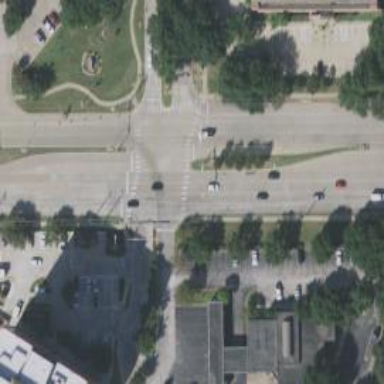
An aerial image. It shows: Secondary road with separate sidewalk.